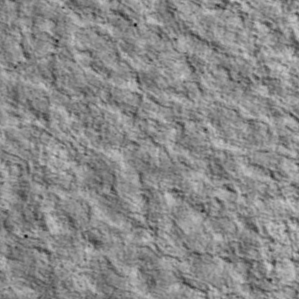
Label: non_frost